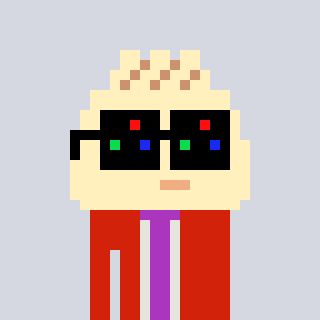
a pixel art character with square black sunglasses, a porkbao-shaped head and a red-colored body on a cool background